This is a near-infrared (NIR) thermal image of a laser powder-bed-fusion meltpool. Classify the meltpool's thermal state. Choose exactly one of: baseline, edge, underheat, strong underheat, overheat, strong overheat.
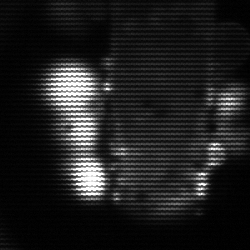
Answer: strong underheat